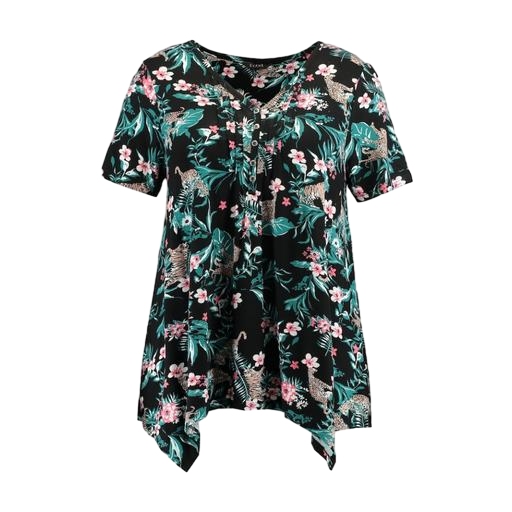
black plus size printed t-shirt only macy, black printed short-sleeve top only macy, black animal-print sleep top, white background